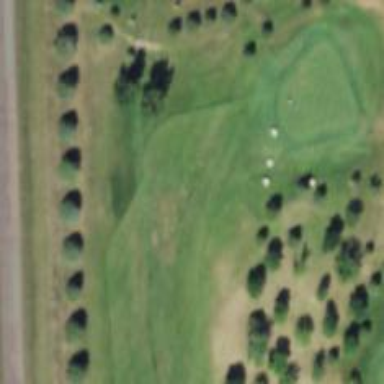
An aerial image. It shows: Golf hole.